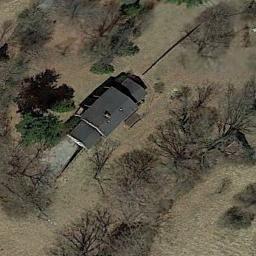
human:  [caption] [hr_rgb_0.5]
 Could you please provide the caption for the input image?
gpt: There are several houses among the lush woods .

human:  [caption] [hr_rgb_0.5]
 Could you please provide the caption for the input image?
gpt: The sparse residential is on the bare land next to some trees .

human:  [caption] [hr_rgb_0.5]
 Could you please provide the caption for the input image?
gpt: In a sparse residential area there is a house and many withered trees surrounded by open spaces .

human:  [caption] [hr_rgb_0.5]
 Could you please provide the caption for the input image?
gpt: Many trees are around the sparse residential .

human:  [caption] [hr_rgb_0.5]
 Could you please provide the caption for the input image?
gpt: A sparse residential area with some withered trees and a black building .